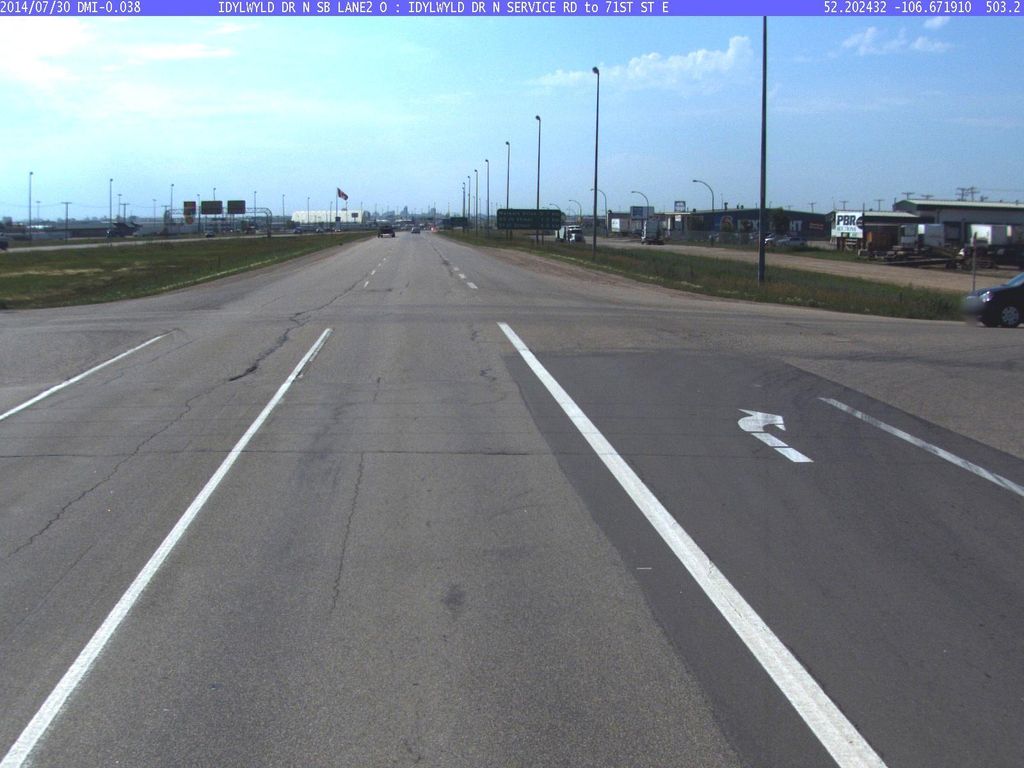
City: saskatoon